Question: I'm still trying to get my head around constraints and the objective c best practises in general.
I need to dynamically create between 1 to 6 UIButtons depending on a variable. I'm ok with this part but confused with how to position them given that:
1. The number of buttons could be anything from 1-6.
2. The buttons have to be of equal size.
3. Landscape and Portrait orientations will have different layouts.
4. They have to 'float' left in the landscape view and vertically align to the top in portrait view.

I'm guessing I'll need one container that sits at the bottom of the view and changes height depending on the orientation, then have rules for the buttons inside depending on the container width. But how to go about it I have no idea.
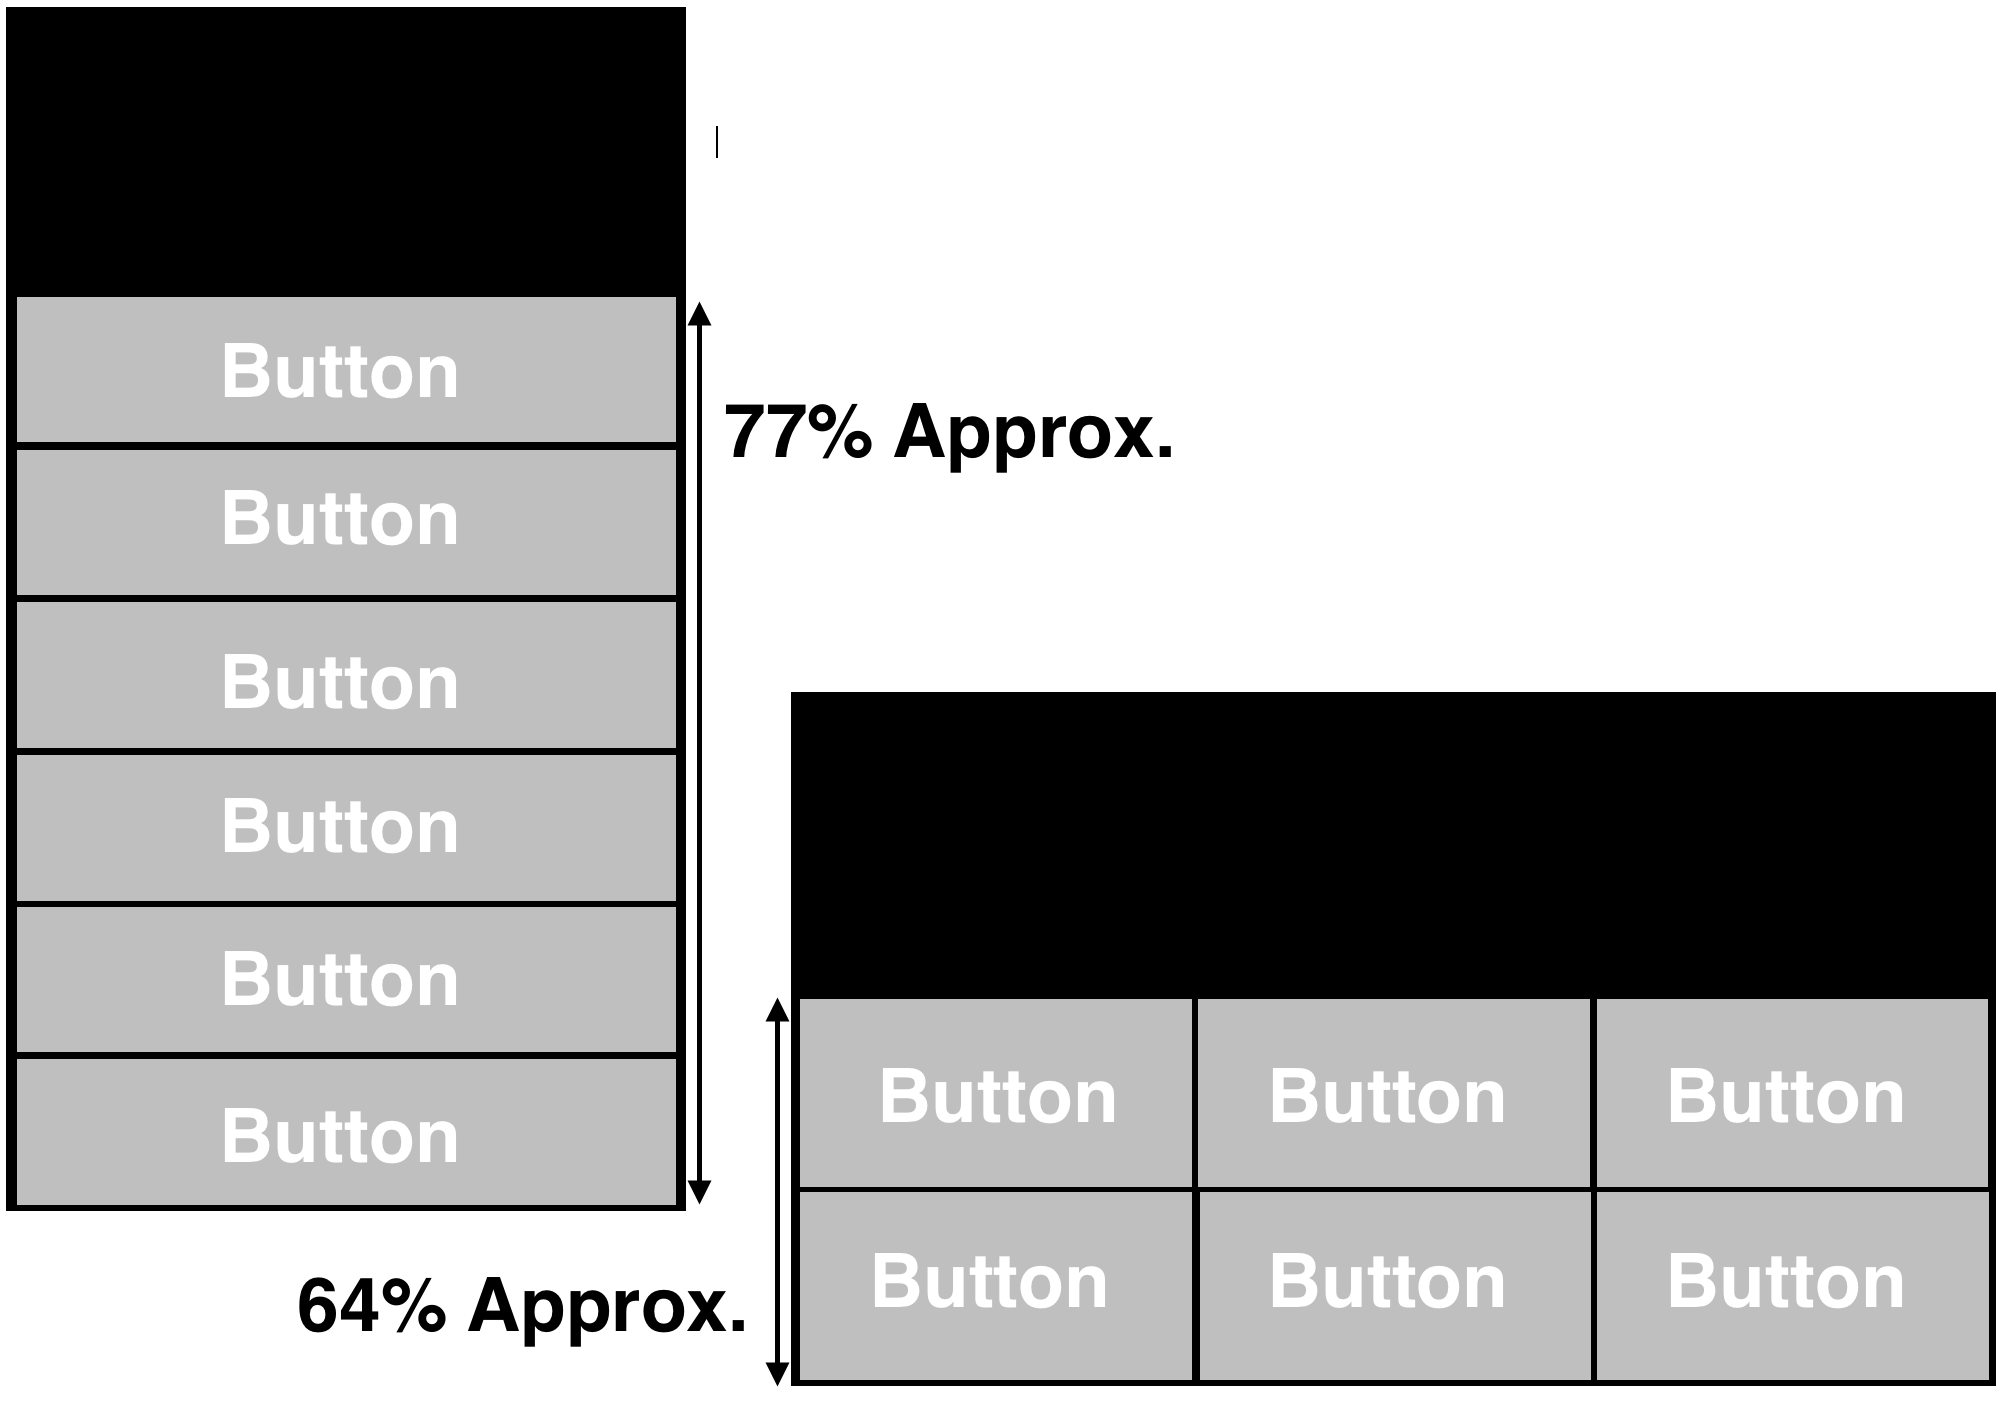
Answer: In the long run it will be better to use the 'UICollectionView'. Subclass 'UICollectionView' and add it in your Storyboard. Make an outlet of the collection view to your view controller and set its delegate and data source. Add the '<UICollectionViewDelegate>' and '<UICollectionViewDataSource>' to your view controller and implement the delegate methods. For the buttons, make a custom 'UICollectionViewCell' with a 'UIButton' as its subview. Then in 'cell:ForRowAtIndexpath:' method, initialize the 'UICollectionViewCell' subclass, and set the properties of the 'UIButton'. This might not be the answer you wanted, but 'UICollectionView' offeres much more flexibility as far as layouts are concerned. You can read more about 'UICollectionViewDelegateFlowLayout' <URL>.